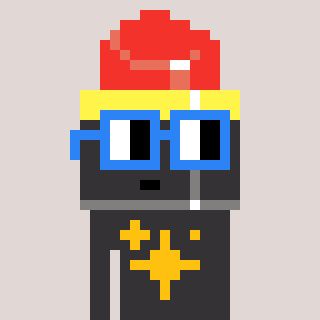
a pixel art character with square blue glasses, a lipstick-shaped head and a grayscale-colored body on a warm background